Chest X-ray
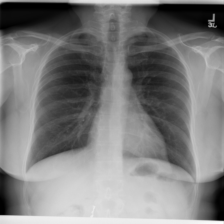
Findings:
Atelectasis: negative
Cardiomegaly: negative
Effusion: negative
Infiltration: negative
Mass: negative
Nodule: negative
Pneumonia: negative
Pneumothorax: negative
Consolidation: negative
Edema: negative
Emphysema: negative
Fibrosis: negative
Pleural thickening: negative
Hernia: negative